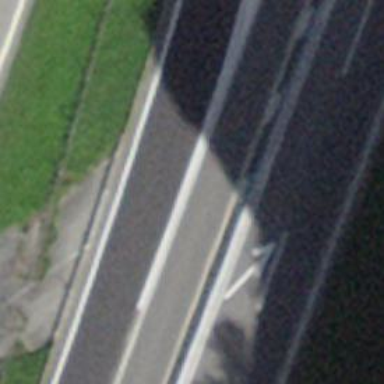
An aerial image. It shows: Asphalt trunk link road.